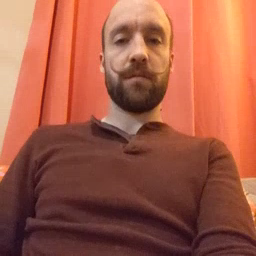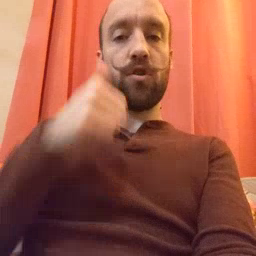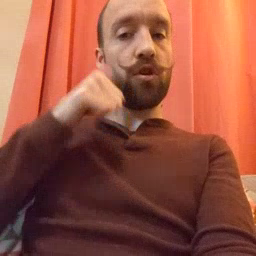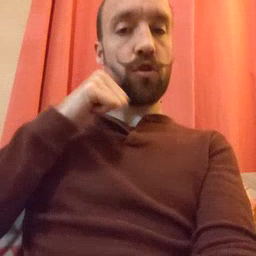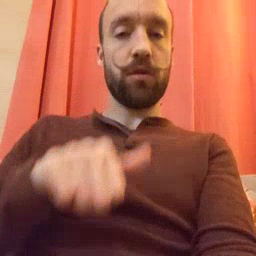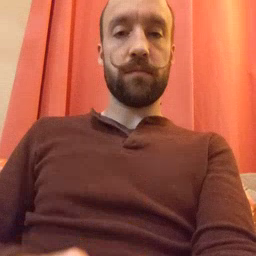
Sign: girl